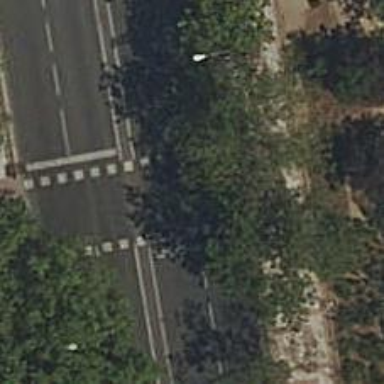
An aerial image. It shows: Road with traffic signals controlling the flow of traffic.